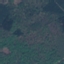
Label: Forest